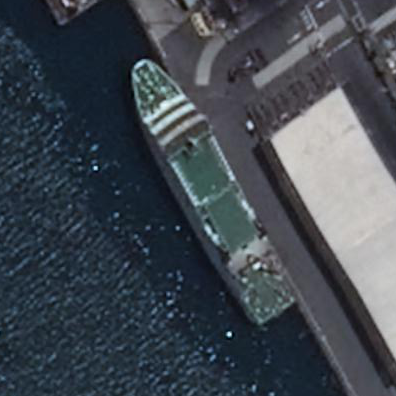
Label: Megayacht